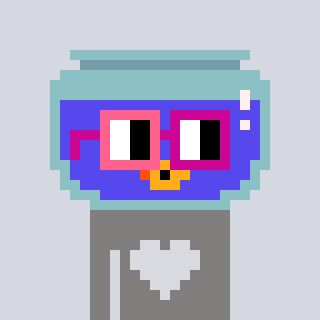
a pixel art character with square pink and red glasses, a goldfish-shaped head and a bluegrey-colored body on a cool background